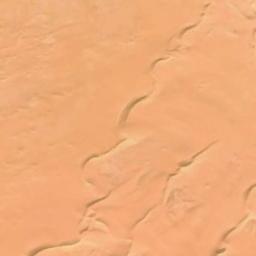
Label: desert